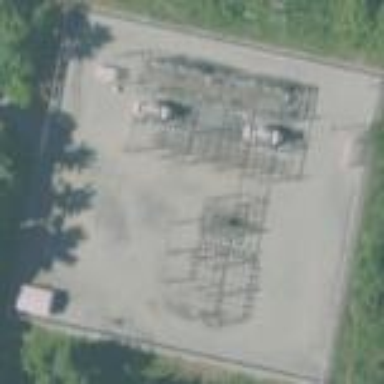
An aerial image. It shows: There is distribution substation enclosed by fence.